Question: Following on from the answer in <URL>
I have the following chart which can also be found <URL>
'''
const d0 = new Date("2023-02-15T00:00:00.721Z").getTime()
const d1 = new Date("2023-02-15T01:00:00.721Z").getTime()
const d2 = new Date("2023-02-15T02:30:00.721Z").getTime()
const d3 = new Date("2023-02-15T03:20:00.721Z").getTime()
const d4 = new Date("2023-02-15T05:05:00.721Z").getTime()
let values = [d0, d1, d2, d3, d4];
let data = {
labels: [''],
datasets: [{
label: 'up',
axis: 'y',
data: [d1],
backgroundColor: 'red',
},{
label: 'down',
axis: 'y',
data: [d2],
backgroundColor: 'yellow',
},{
label: 'out',
axis: 'y',
data: [d3],
backgroundColor: 'green',
},{
label: 'up',
axis: 'y',
data: [d4],
backgroundColor: 'red',
}
]
};
const config = {
data,
type: 'bar',
options:{
elements: {
bar: {
borderWidth: 0
}
},
ticks: {
display: true
},
interaction: {
mode: 'dataset'
},
tooltip: {
mode: 'dataset'
},
hover: {
mode: 'dataset'
},
onClick: function (e) {
// debugger;
var activePointLabel =
this.getElementsAtEventForMode(e, 'dataset', { intersect: true }, false)
alert(activePointLabel[0].datasetIndex);
}
,
plugins: {
legend: {
display: false,
},
title: {
display: false,
},
},
indexAxis: 'y',
responsive: true,
maintainAspectRatio: false,
scales: {
x: {
grid: {
display: true
},
min: d0,
ticks: {
callback: function(value, index, ticks) {
return moment(value).format('HH:mm');
}
},
// afterBuildTicks: axis => axis.ticks = values.map(v => ({ value: v }))
},
y: {
grid: {
display: false
},
stacked: true
},
}
}};
new Chart(document.getElementById("chart"), config);
'''
This produces this...

I would like to get rid of all the grids lines , except the ticks, but if I set the gird displays false the tick also disappear, and it also leave a border around the chart, etg something like
<URL>
Is there a way to do this?
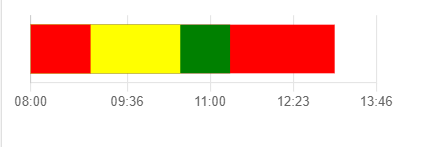
Answer: Just add 'border: {display: false}', to the 'scales' configuration. <URL>

'''
...
scales: {
x: {
border: {
display: false,
},
...
},
...
}
...
'''
'''
const d0 = moment.duration('07:00:00').asMinutes();
const d1 = moment.duration('09:00:00').asMinutes();
const d2 = moment.duration('10:45:00').asMinutes();
const d3 = moment.duration('17:35:00').asMinutes();
const d4 = moment.duration('19:00:00').asMinutes();
let values = [d0, d1, d2, d3, d4];
let data = {
labels: [''],
datasets: [{
label: 'up',
axis: 'y',
data: [d1],
backgroundColor: 'red',
},{
label: 'down',
axis: 'y',
data: [d2],
backgroundColor: 'yellow',
},{
label: 'out',
axis: 'y',
data: [d3],
backgroundColor: 'green',
},{
label: 'up',
axis: 'y',
data: [d4],
backgroundColor: 'red',
}
]
};
const config = {
data,
type: 'bar',
options:{
plugins: {
tooltip: {
mode: 'dataset',
callbacks: {
label: function(item){
return moment().startOf('day').add({ minute: item.raw}).format('HH:mm');
}
}
},
legend: {
display: false,
},
title: {
display: false,
},
},
indexAxis: 'y',
responsive: true,
maintainAspectRatio: false,
scales: {
x: {
min: d0,
border: { display: false },
ticks: {
callback: function(value, index, ticks) {
return moment().startOf('day').add({ minute: value}).format('HH:mm');
}
},
afterBuildTicks: axis => axis.ticks = values.map(v => ({ value: v }))
},
y: {
stacked: true,
grid: { display: false },
},
}
}};
new Chart(document.getElementById("chart"), config);
'''
'''
<script src="//cdn.jsdelivr.net/npm/chart.js"></script>
<script src="//cdn.jsdelivr.net/npm/moment@^2"></script>
<script src="//cdn.jsdelivr.net/npm/chartjs-adapter-moment@^1"></script>
<div class="chart" style="height:84px; width:350px;">
<canvas id="chart" ></canvas>
</div>
'''